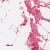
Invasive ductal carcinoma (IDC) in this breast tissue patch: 0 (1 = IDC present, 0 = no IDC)